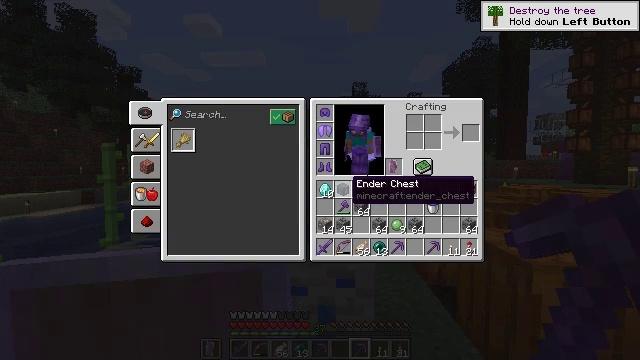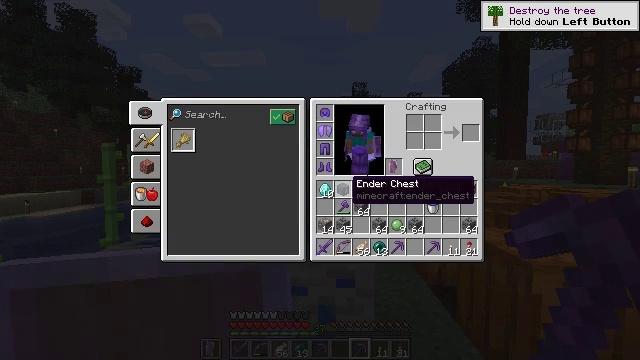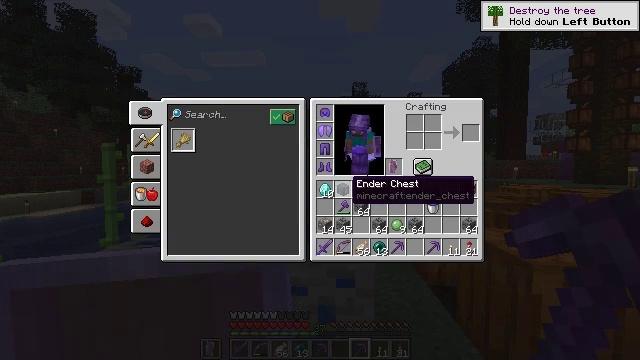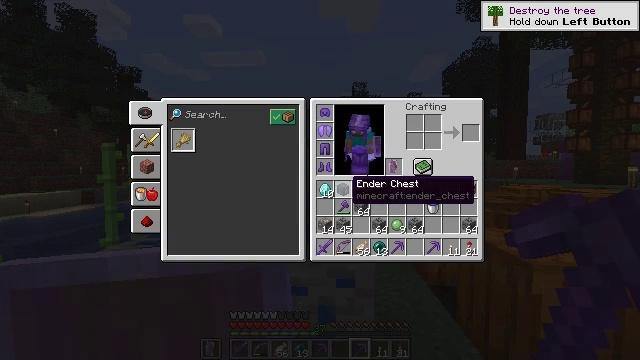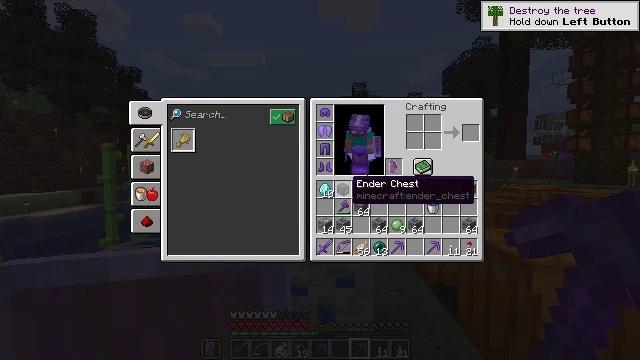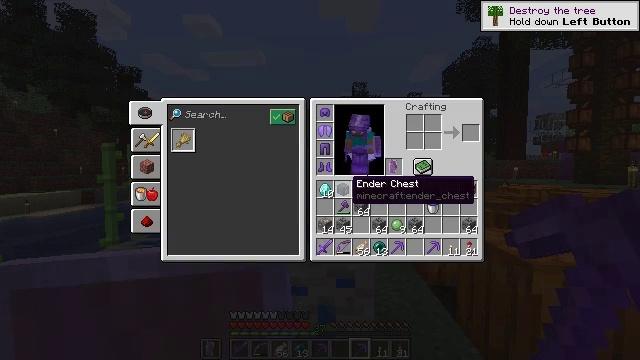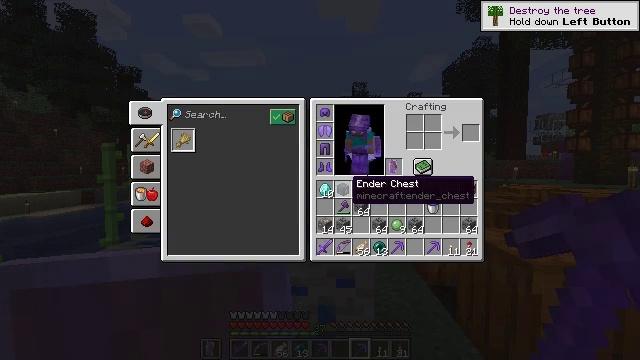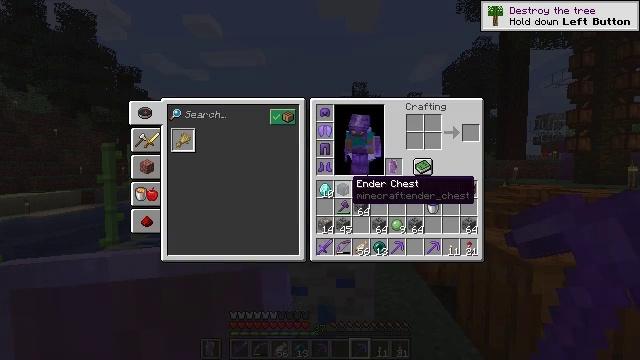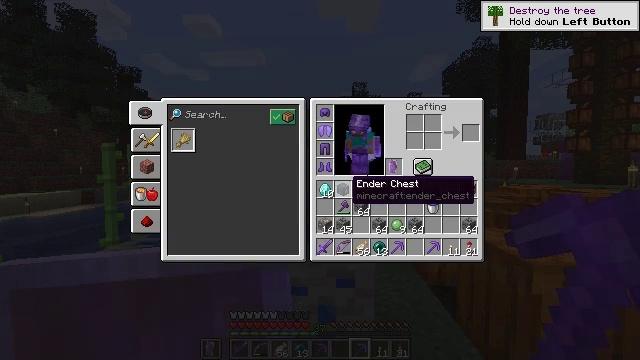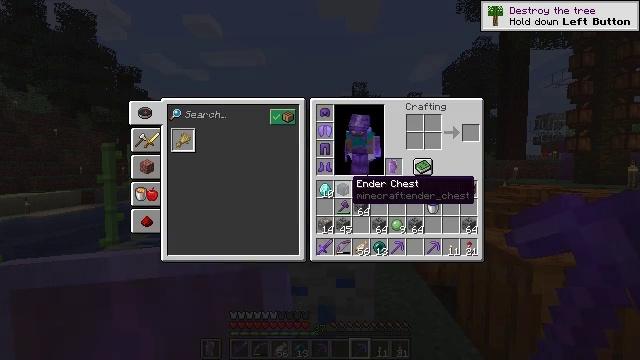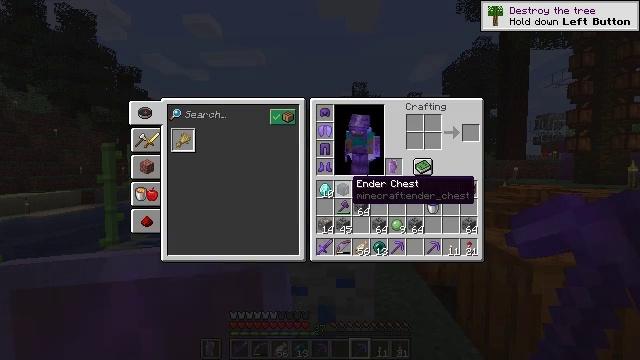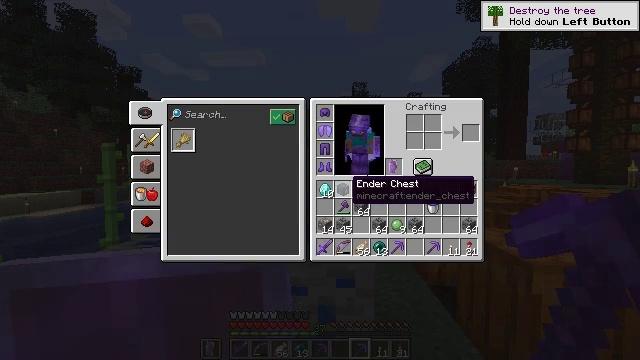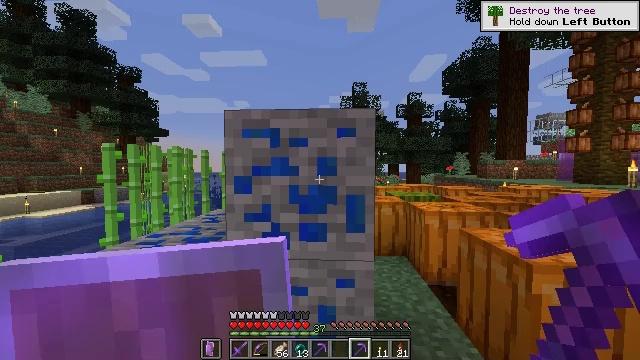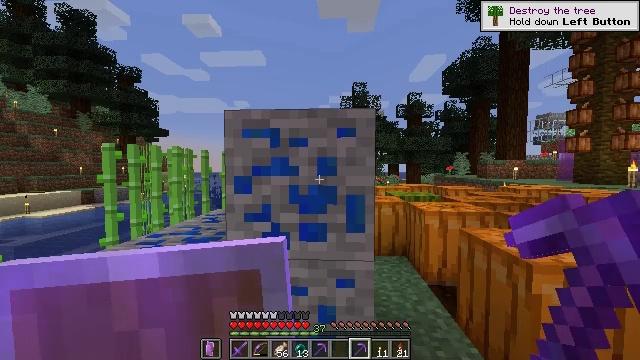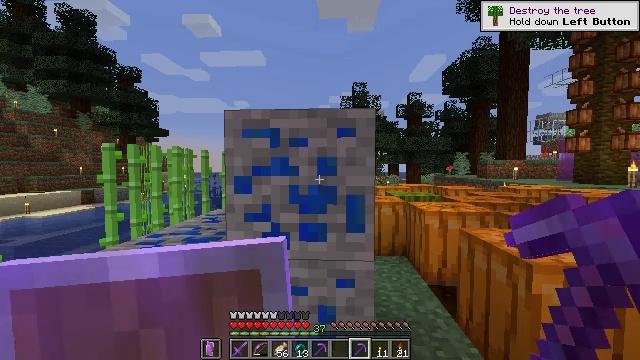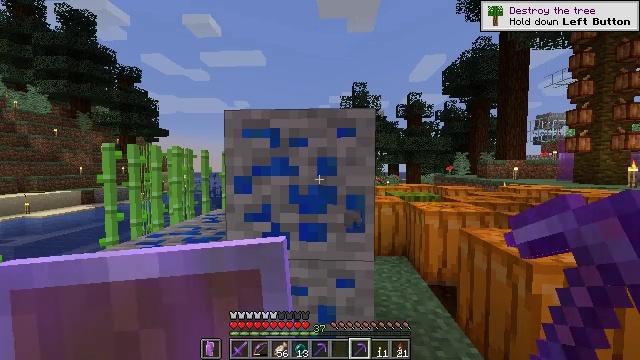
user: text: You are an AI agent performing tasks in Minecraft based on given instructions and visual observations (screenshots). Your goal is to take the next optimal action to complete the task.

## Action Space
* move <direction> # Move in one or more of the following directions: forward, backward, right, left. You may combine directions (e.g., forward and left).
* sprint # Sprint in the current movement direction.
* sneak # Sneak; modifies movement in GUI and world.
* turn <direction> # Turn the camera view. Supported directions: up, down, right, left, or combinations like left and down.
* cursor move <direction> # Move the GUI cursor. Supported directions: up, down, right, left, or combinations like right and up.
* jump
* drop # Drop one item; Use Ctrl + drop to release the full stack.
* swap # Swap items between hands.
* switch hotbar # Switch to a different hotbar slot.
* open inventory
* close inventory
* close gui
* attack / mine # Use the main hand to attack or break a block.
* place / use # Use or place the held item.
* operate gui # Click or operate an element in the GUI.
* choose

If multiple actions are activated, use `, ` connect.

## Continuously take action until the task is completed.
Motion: motion action
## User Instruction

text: Find and gather lapis ore blocks.
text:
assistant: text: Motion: no_op
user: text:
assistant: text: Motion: no_op
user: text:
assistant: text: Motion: no_op
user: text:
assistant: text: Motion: no_op
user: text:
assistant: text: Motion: no_op
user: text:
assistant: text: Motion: no_op
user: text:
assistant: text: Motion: no_op
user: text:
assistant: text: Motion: no_op
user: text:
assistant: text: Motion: no_op
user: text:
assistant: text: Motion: no_op
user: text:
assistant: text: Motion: no_op
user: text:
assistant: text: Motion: no_op
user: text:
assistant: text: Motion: no_op
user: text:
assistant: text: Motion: no_op
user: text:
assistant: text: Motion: attack / mine
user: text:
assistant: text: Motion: attack / mine
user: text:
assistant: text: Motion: attack / mine
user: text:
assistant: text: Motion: attack / mine
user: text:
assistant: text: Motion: attack / mine
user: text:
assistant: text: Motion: turn left and down, attack / mine
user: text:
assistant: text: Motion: turn left and down, attack / mine
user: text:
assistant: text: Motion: turn left and down, attack / mine
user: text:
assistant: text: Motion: turn left and down, attack / mine
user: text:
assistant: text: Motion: attack / mine
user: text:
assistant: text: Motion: turn left, attack / mine
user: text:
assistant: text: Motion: turn left, attack / mine
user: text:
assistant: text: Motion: turn left, attack / mine
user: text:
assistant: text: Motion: attack / mine
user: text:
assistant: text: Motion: attack / mine
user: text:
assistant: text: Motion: attack / mine